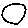
Label: circle